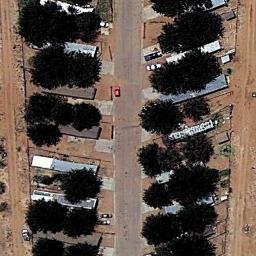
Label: mobile_home_park